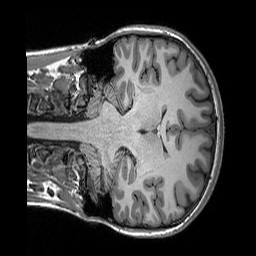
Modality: T1w
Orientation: coronal
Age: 23
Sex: female
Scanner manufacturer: siemens
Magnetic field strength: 3 T
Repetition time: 2.3 s
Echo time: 0.00306 s